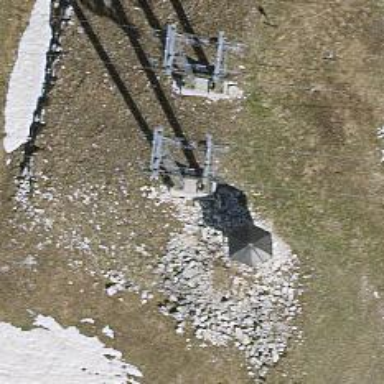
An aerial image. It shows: Pylon used for aerialway.